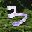
Label: 3